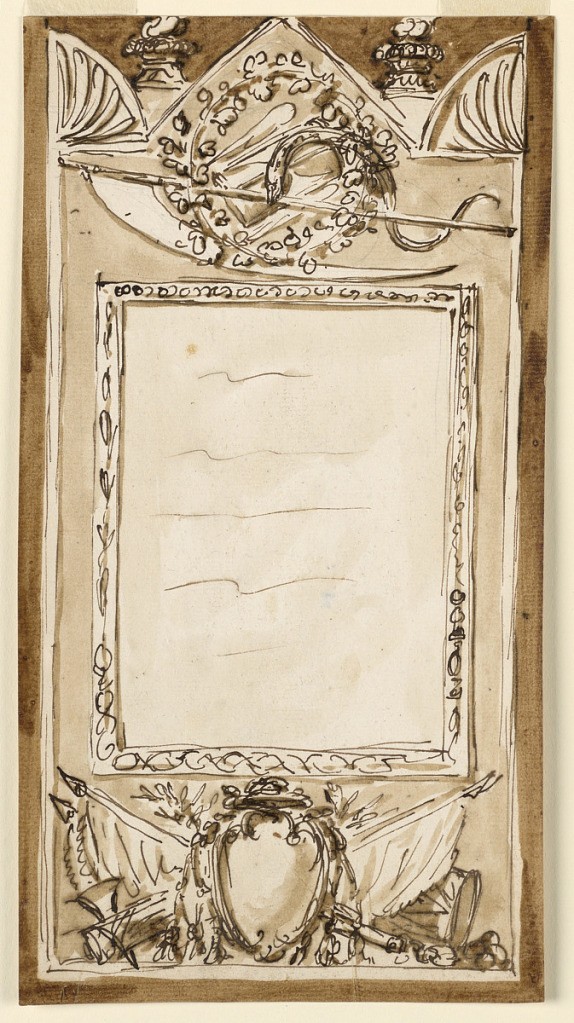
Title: Frame
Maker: Giuseppe Barberi, Italian, 1746–1809
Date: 1746–1809
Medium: Pen and brown ink, brush and brown wash, graphite on off-white laid paper
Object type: Drawing
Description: Frame.